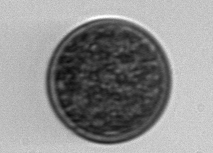
Label: Coscinodiscus